Question: I am doing a picture viewer for my website. There is a problem of opacity with the displayed image. I want my image opacity to 100% and my black background to 80% instead of:
I tried to set opacity directly on my image, but It didn't work.

I have this jQuery function:
'''
$("img").click(function(event){
// Create image frame
$("#imageView").css("width" , $(document).width());
$("#imageView").css("height" , $(document).height());
$("#imageView").css("display" , "block");
$("#imageView").css("opacity" , "0.8");
$("#imageView").css("background-color" , "black");
$("#imageView").css("position" , "absolute");
$("#imageView").css("left" , "0");
$("#imageView").css("top" , "0");
$("#imageView").css("z-index" , "9000");
$("#imageView").css("text-align" , "center");
// Load big picture
var miniSrc = $(this).attr("src").split("/");
var imgName = miniSrc[miniSrc.length - 1];
var bigSrc = "images/big/" + imgName;
var imgHtml = "<img id='bigImg' src='" + bigSrc + "' alt='' style="heigth:200px; width:300px"/>";
// Insert Picture with animation
$("#imageView").html(imgHtml);
$("#bigImg").animate({
height: "400px",
width: "600px",
},500);
});
'''
Imageview is an empty div in my body.
what's the problem with my css ?
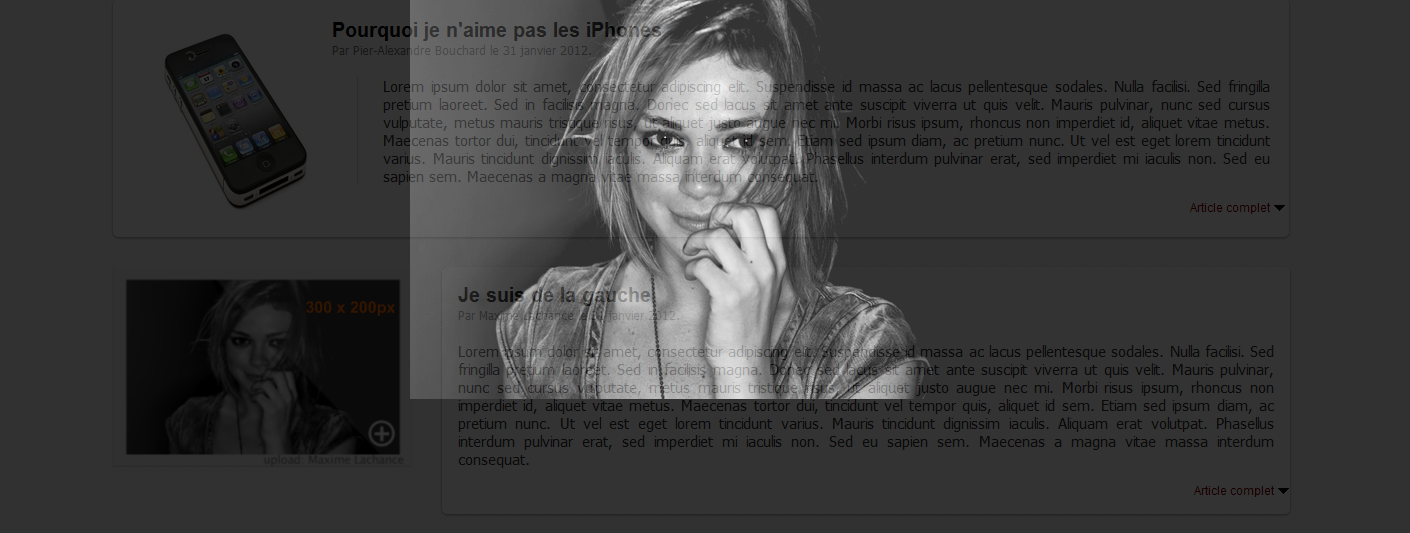
Answer: The 'id="imageView"' element cannot have the image as a child - move the image outside.
This is the same pattern 'jQuery UI' uses when popping modal dialogs...